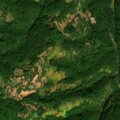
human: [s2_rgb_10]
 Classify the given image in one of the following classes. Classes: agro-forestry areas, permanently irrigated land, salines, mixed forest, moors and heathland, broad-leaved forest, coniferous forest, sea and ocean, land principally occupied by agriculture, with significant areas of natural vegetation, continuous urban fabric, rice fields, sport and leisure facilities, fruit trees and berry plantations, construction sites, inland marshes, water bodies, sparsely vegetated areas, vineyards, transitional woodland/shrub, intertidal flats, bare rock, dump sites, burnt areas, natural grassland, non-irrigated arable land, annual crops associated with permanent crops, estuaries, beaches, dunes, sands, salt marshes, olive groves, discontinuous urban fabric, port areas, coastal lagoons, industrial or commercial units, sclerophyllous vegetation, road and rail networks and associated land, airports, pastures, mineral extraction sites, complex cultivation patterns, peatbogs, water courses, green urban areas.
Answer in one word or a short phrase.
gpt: broad-leaved forest, transitional woodland/shrub